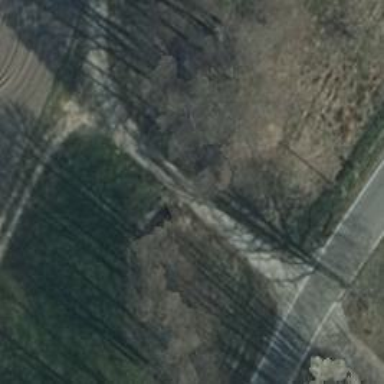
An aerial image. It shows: Unclassified road on bridge.